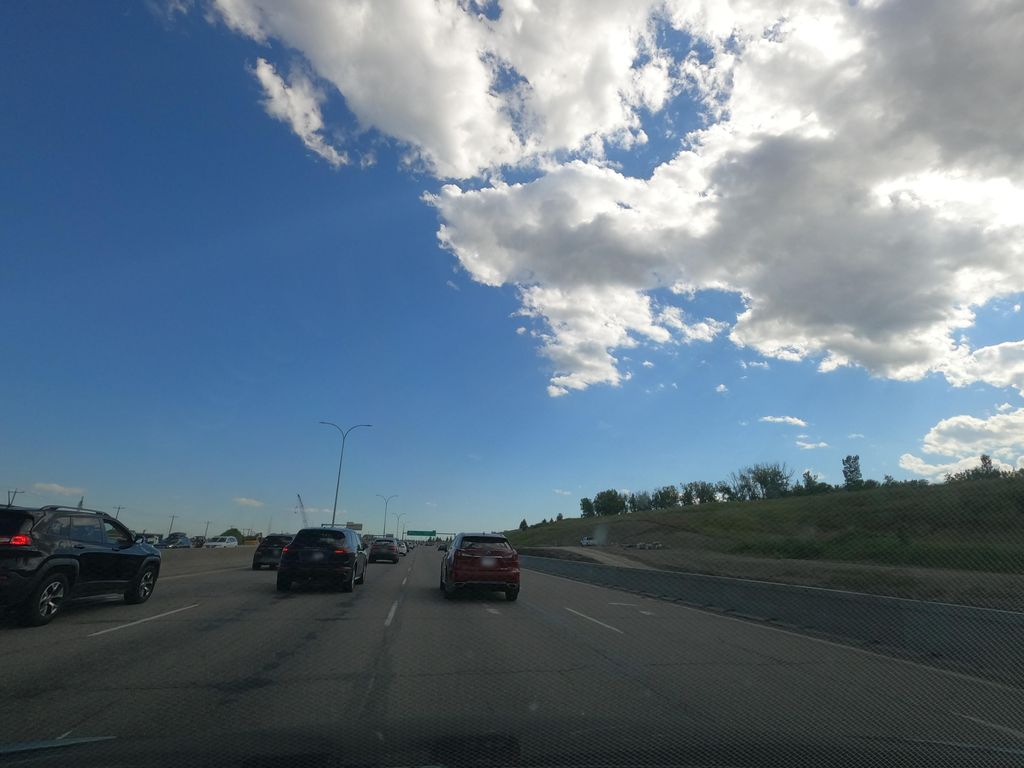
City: calgary